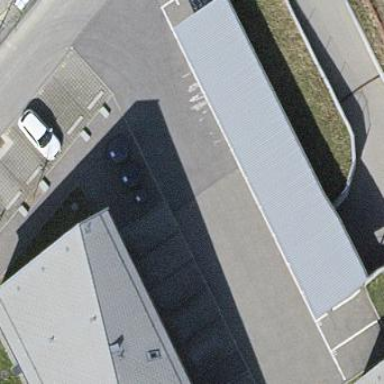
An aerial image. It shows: View of roof of building.